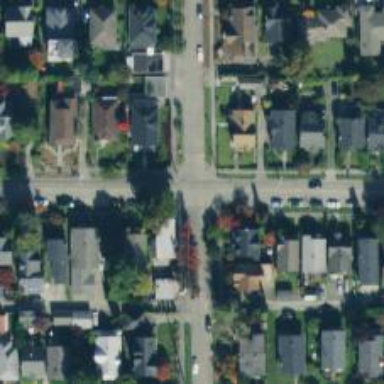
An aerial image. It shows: Residential road with separate sidewalk.